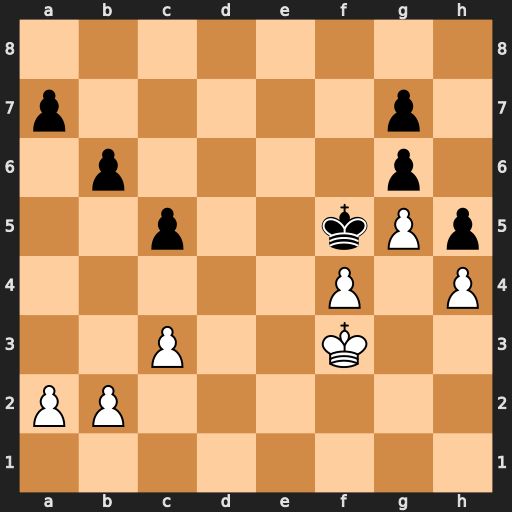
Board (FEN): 8/p5p1/1p4p1/2p2kPp/5P1P/2P2K2/PP6/8
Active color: w
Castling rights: -
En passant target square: -
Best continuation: c4 a6 a4 Ke6 Ke4